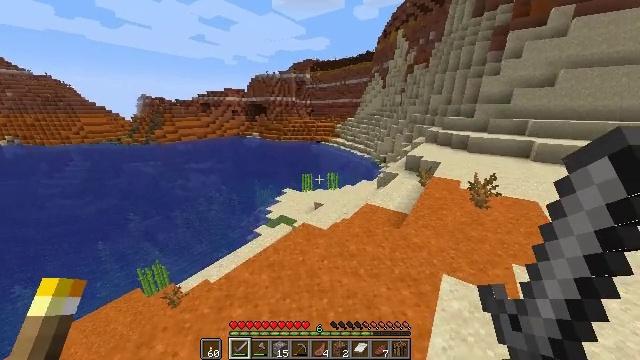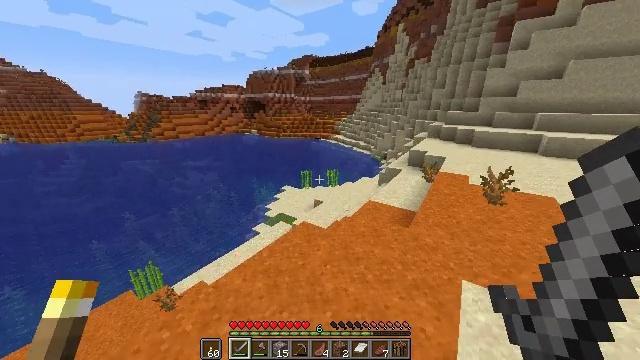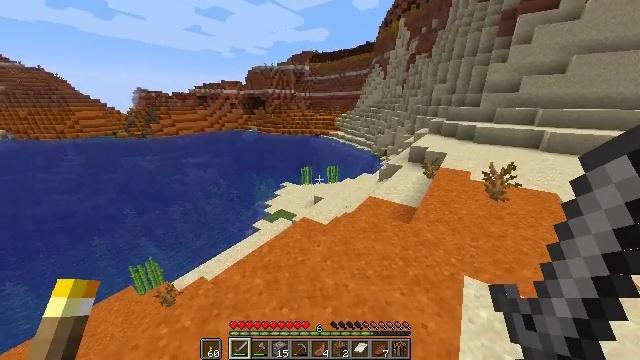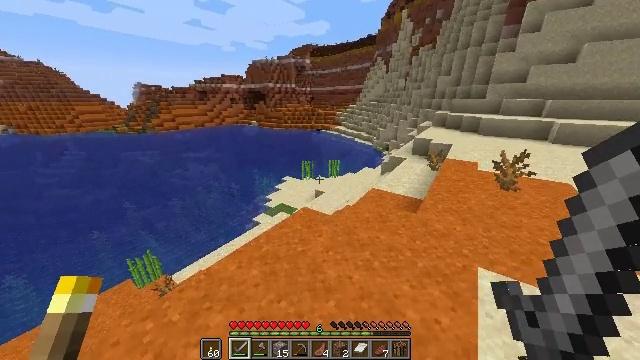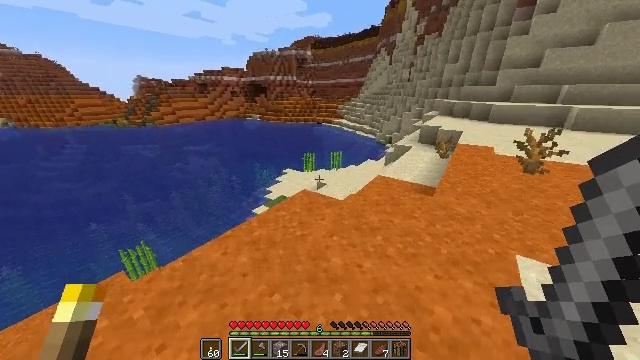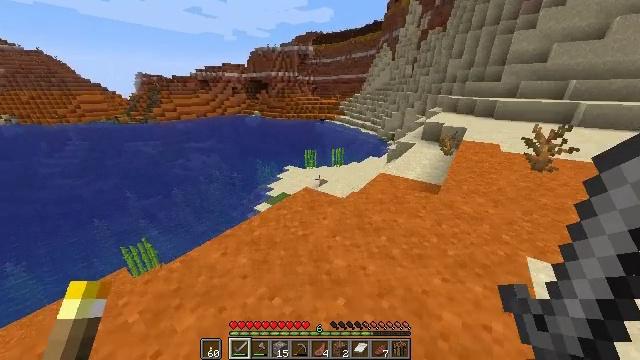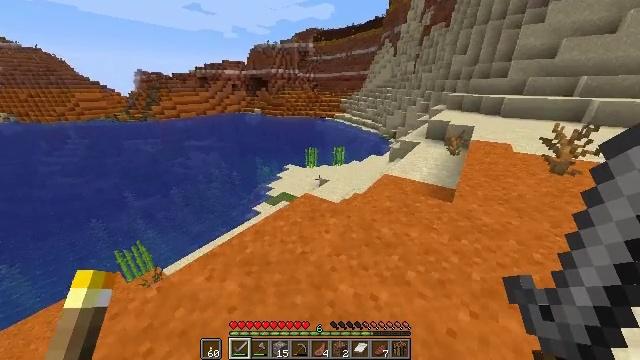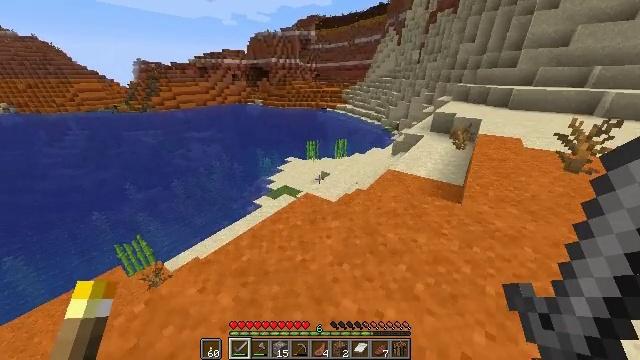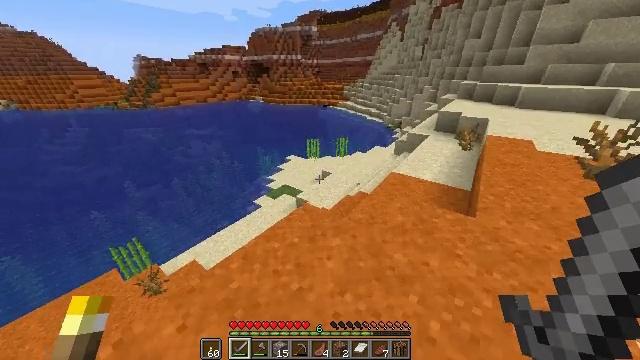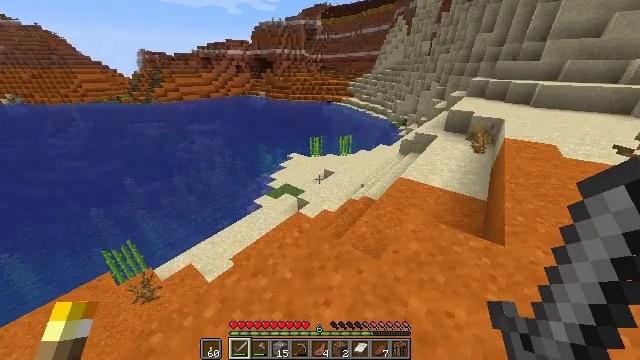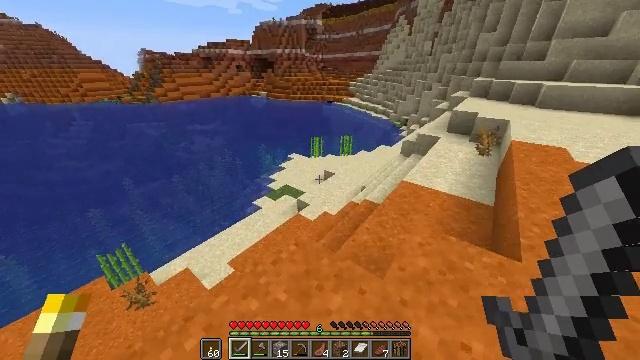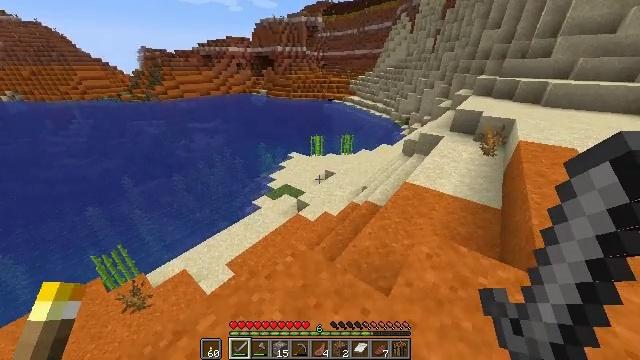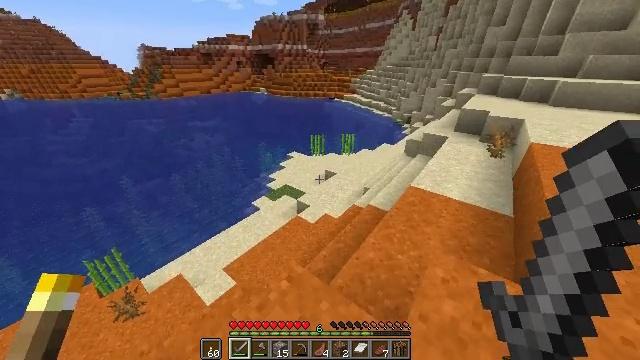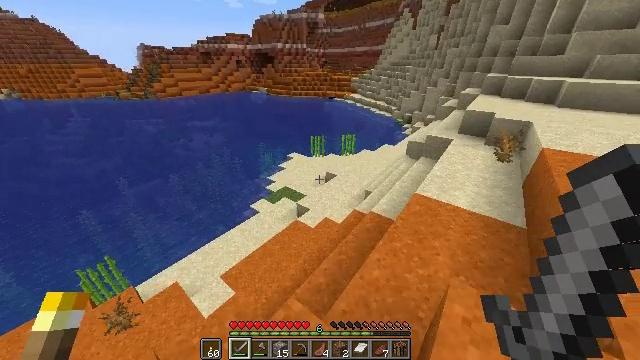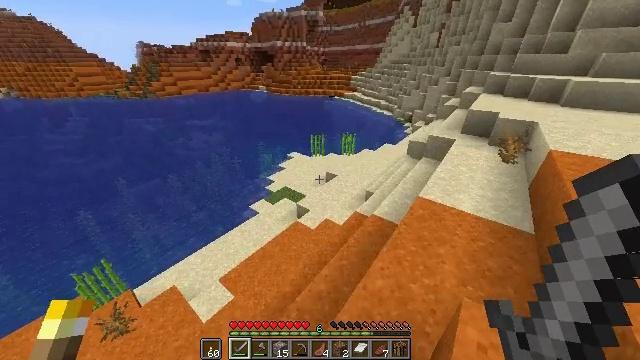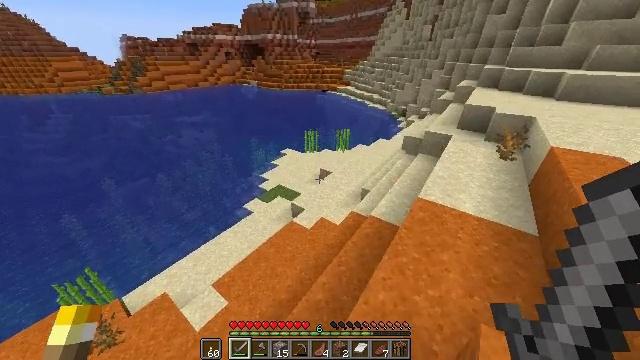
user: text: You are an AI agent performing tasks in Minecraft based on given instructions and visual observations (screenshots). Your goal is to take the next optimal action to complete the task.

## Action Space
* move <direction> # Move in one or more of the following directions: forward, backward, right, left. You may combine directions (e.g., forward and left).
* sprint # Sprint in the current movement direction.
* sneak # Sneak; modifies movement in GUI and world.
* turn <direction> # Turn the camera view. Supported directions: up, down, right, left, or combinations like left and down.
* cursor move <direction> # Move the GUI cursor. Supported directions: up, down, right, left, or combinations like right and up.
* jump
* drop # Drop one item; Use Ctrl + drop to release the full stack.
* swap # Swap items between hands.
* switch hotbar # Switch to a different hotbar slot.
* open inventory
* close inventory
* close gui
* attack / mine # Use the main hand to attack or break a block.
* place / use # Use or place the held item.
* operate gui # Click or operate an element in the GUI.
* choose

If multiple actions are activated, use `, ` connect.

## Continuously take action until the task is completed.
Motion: motion action
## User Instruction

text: Break the sugar cane.
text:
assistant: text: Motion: move forward, sprint
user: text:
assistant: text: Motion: move forward, sprint
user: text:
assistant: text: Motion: move forward, sprint, turn down
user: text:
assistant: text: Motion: move forward, sprint, turn down
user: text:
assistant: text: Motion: move forward, sprint
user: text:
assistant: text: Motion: move forward, sprint
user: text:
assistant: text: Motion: move forward, sprint, turn down
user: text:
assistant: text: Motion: move forward, sprint
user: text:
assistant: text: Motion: move forward, sprint, turn down
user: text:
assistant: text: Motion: move forward, sprint
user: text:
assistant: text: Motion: move forward, sprint
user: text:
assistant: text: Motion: move forward, sprint
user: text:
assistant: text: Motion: move forward, sprint
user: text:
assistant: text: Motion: move forward, sprint
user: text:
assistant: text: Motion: move forward, sprint, turn right and down
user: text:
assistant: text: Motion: move forward, sprint, turn right and down
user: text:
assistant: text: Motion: move forward, sprint, turn right
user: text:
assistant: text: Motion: move forward, sprint, turn right
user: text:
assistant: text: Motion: move forward, sprint
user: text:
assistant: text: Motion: move forward, sprint
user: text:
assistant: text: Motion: move forward, sprint
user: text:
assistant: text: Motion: move forward, sprint
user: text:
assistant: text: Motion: move forward, sprint
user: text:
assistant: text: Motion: move forward, sprint
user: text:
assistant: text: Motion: move forward, sprint
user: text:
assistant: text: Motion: move forward, sprint
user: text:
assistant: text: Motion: move forward, sprint
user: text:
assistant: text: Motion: move forward, sprint
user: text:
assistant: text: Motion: move forward, sprint
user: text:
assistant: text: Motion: move forward, sprint